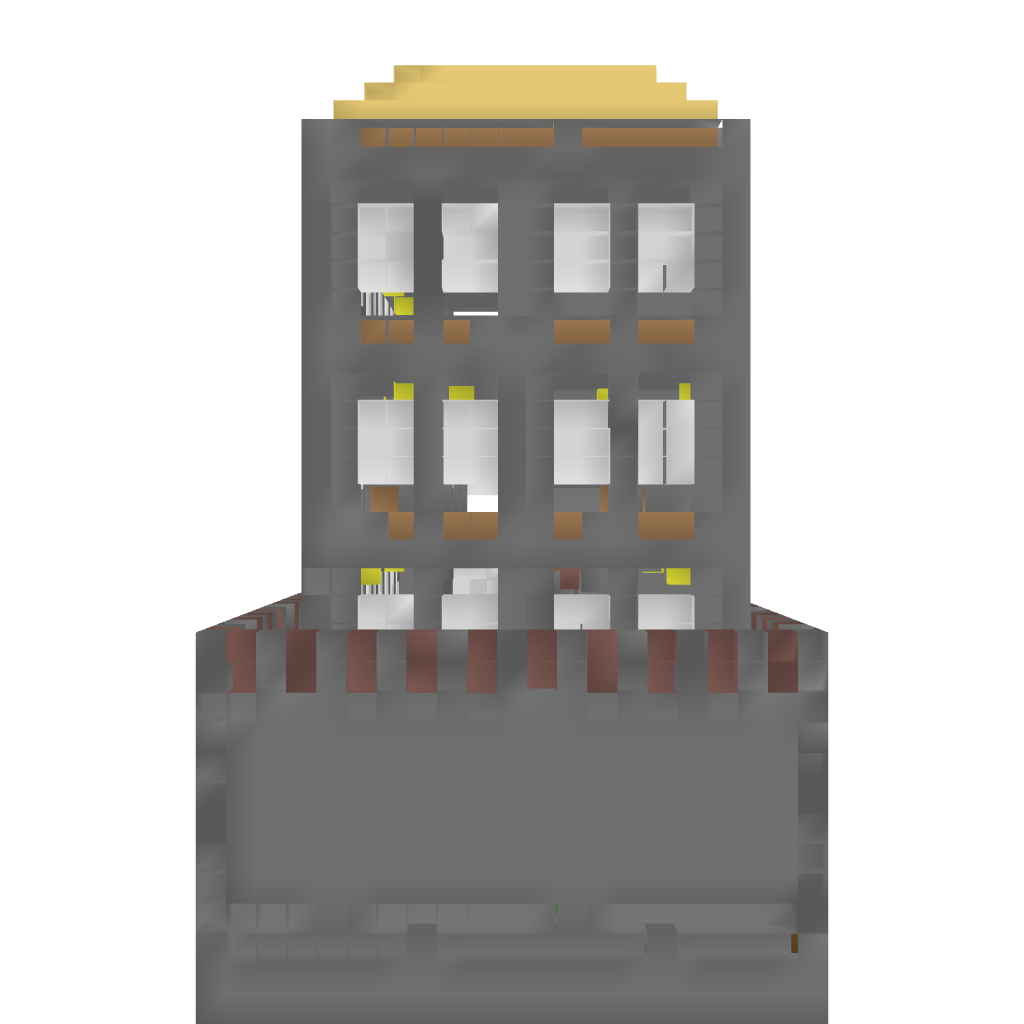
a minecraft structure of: Townhouse (Unfurnished) By campbellpop bad low quality